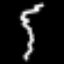
Label: squiggle